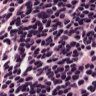
Metastatic tissue present: no